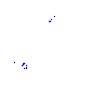
Particle: proton